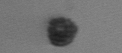
Label: Dinophyceae